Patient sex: M
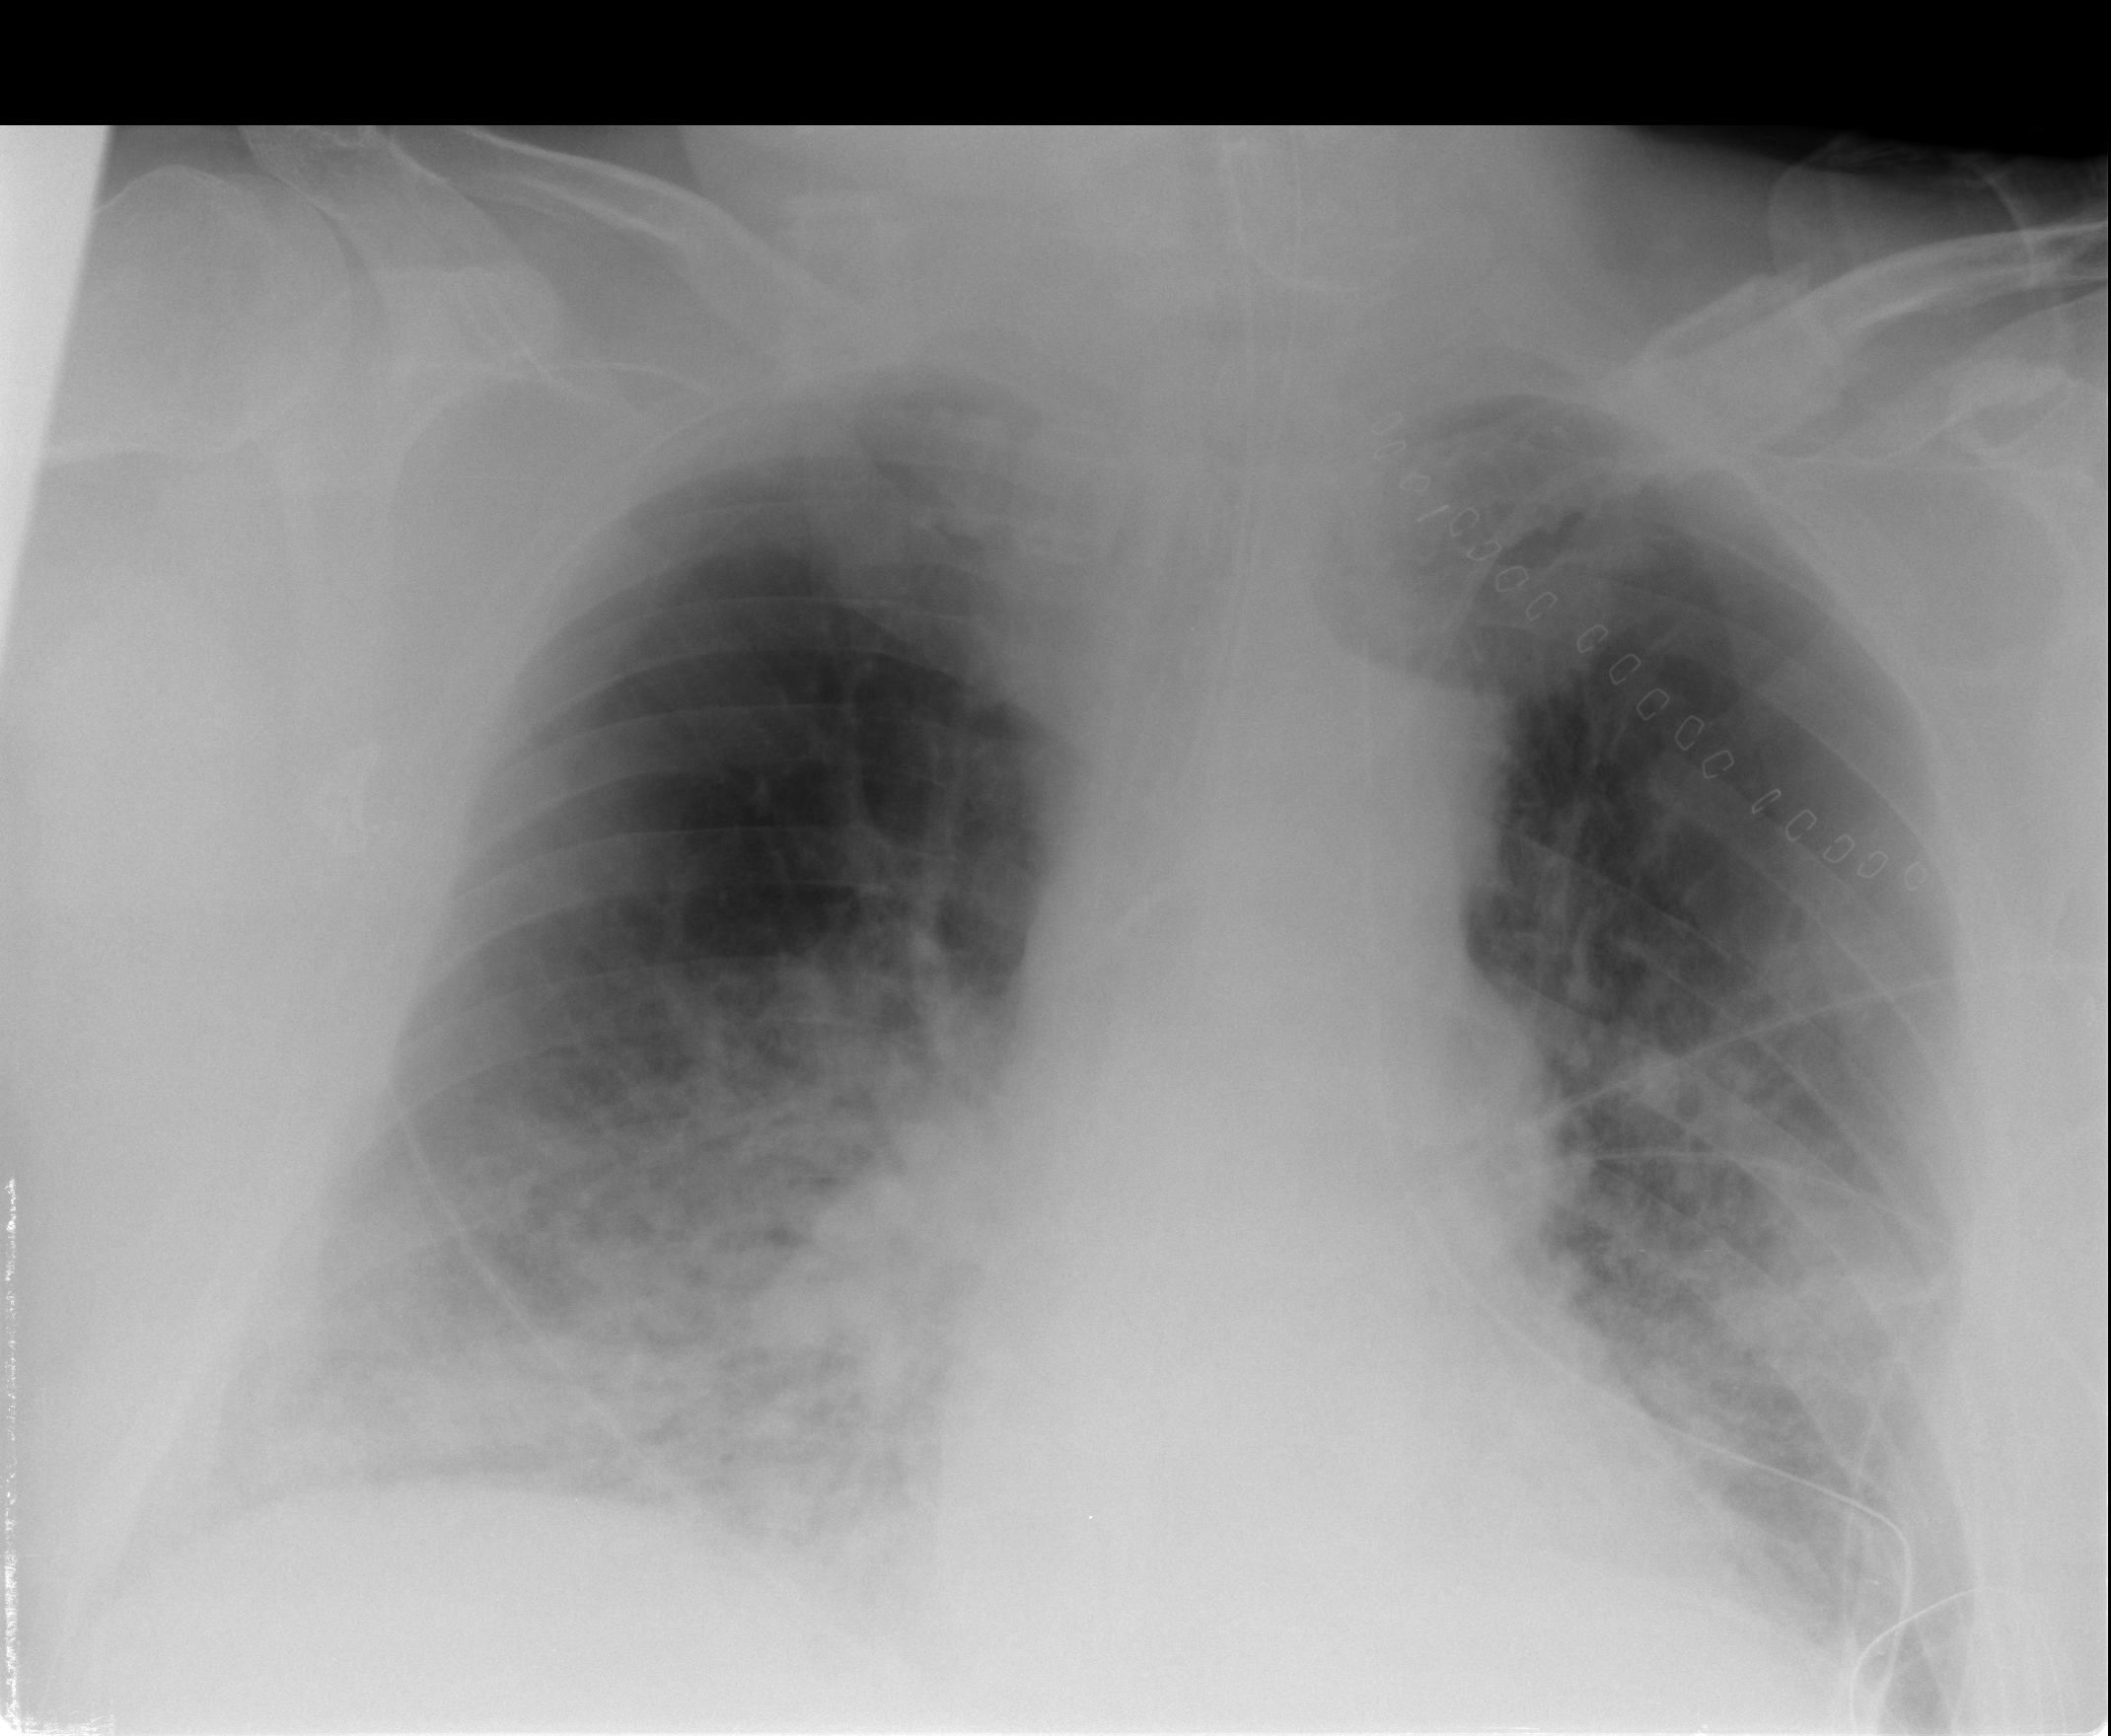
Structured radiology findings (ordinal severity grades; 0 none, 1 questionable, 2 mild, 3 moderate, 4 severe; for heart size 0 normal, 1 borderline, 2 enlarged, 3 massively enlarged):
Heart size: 1
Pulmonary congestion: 2
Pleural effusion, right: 2
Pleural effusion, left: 2
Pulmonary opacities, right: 3
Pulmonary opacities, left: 2
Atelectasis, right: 2
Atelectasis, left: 2